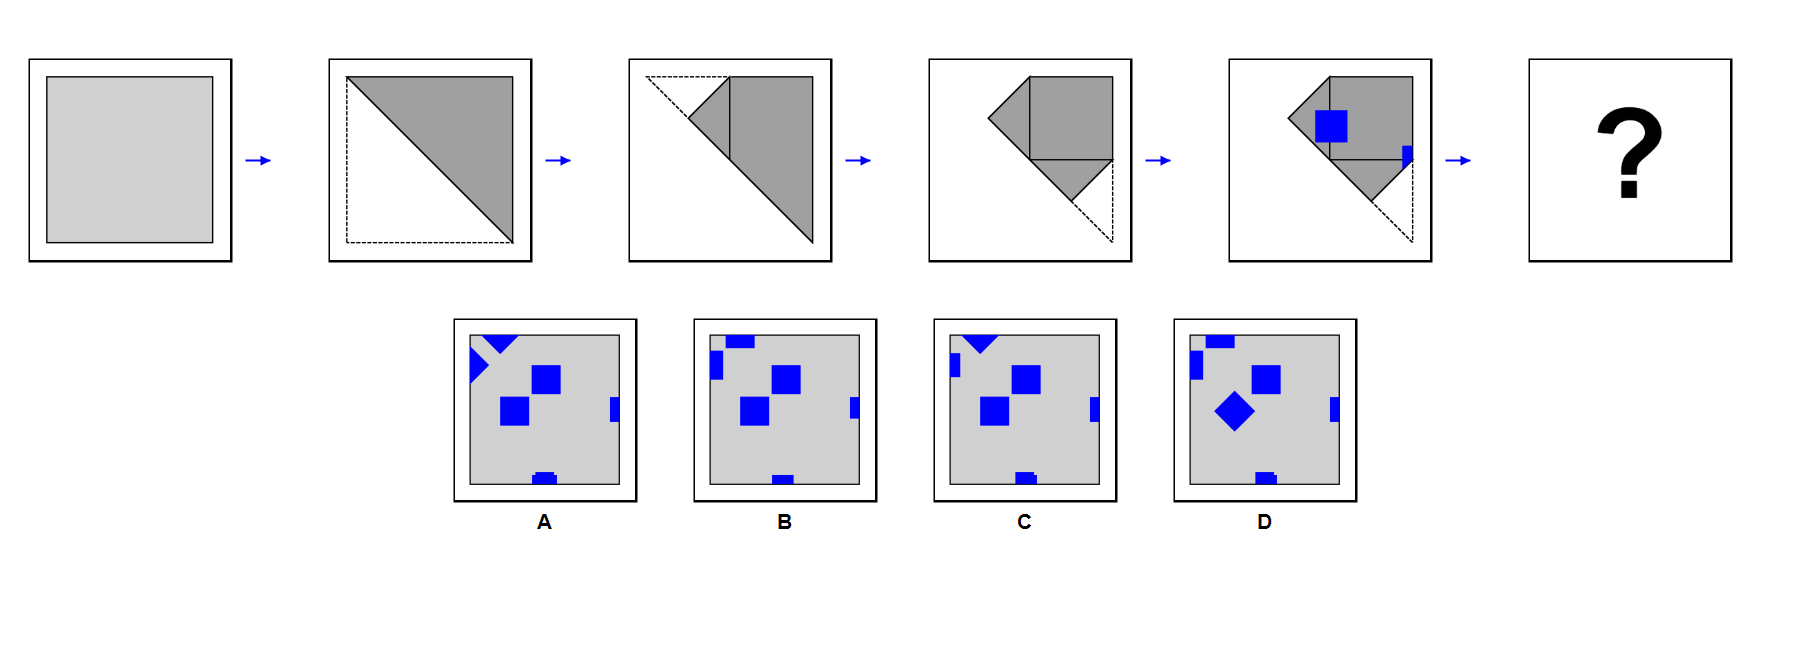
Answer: B